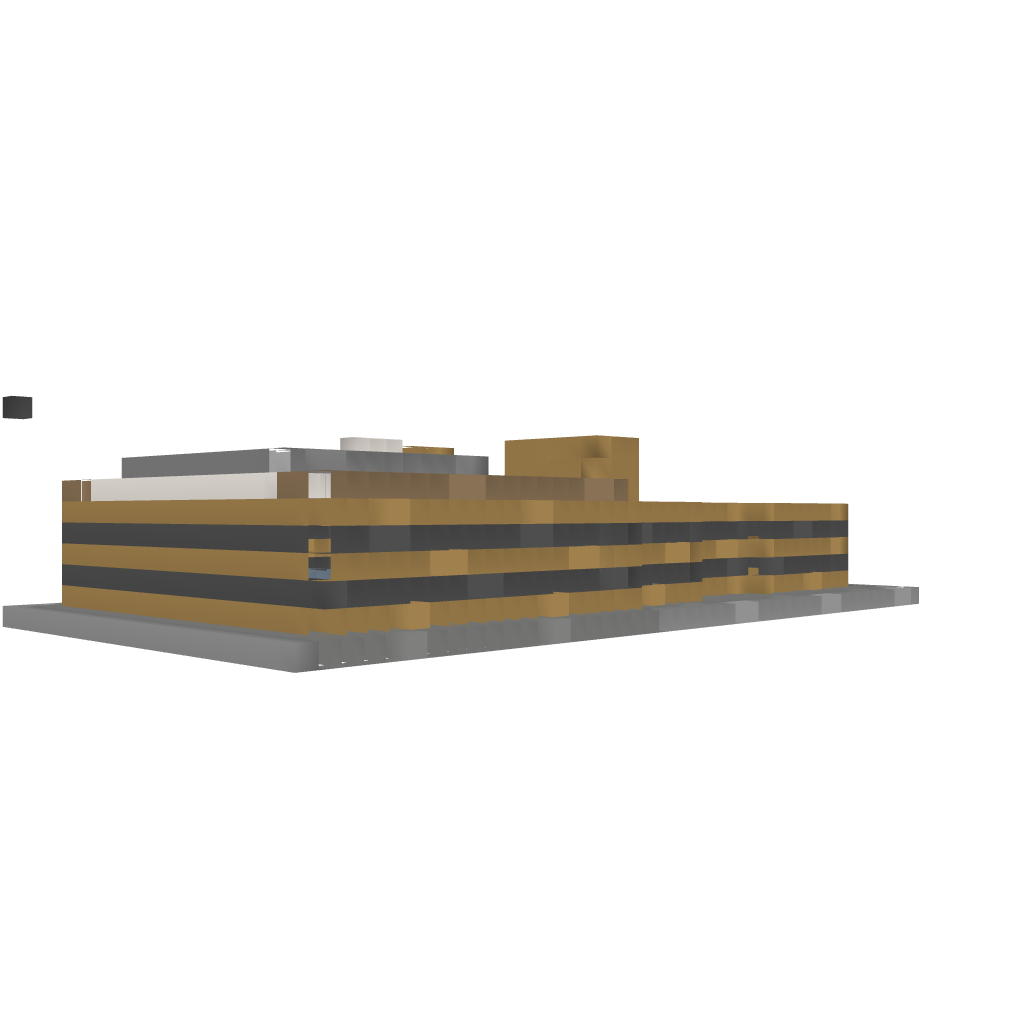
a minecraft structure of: Mini Mansion